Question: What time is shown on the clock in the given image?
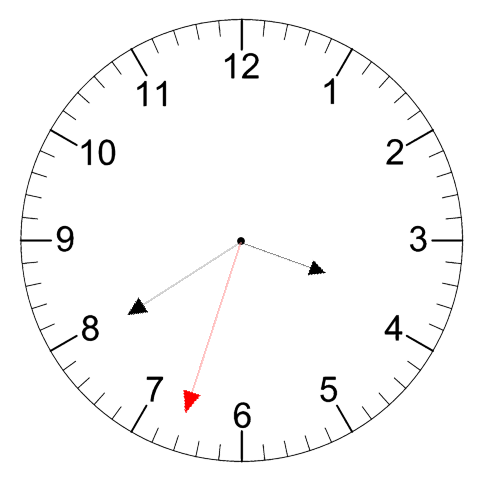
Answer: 03:39:33